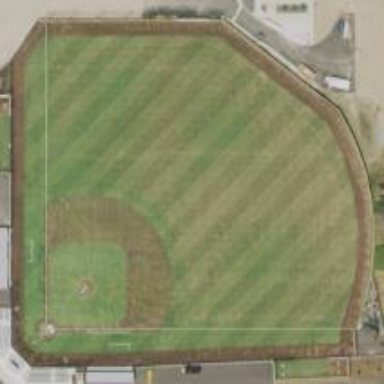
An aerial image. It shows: Baseball pitch for leisure and sports activities.